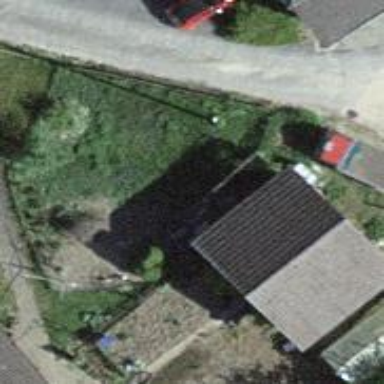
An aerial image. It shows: Shed.